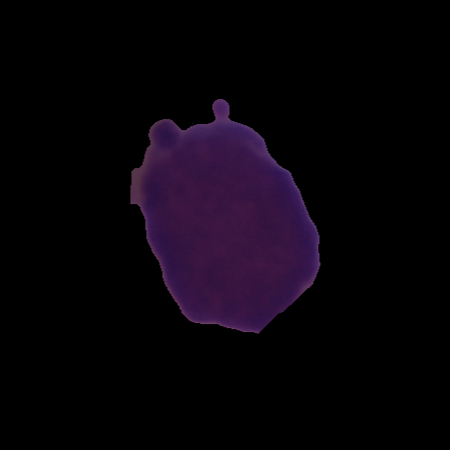
Label: healthy